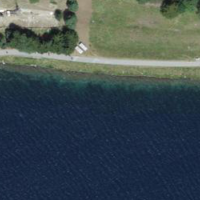
EUNIS habitat code: 14
Species observed at this site:
Rhododendron ferrugineum
Eryngium alpinum
Centaurea scabiosa